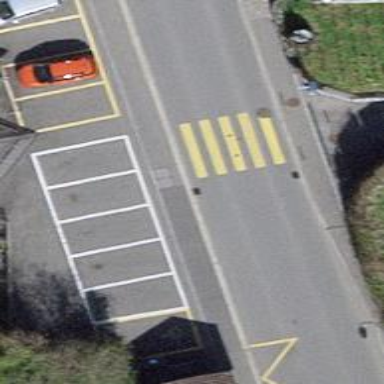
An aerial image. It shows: Zebra crossing on the road.